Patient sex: F
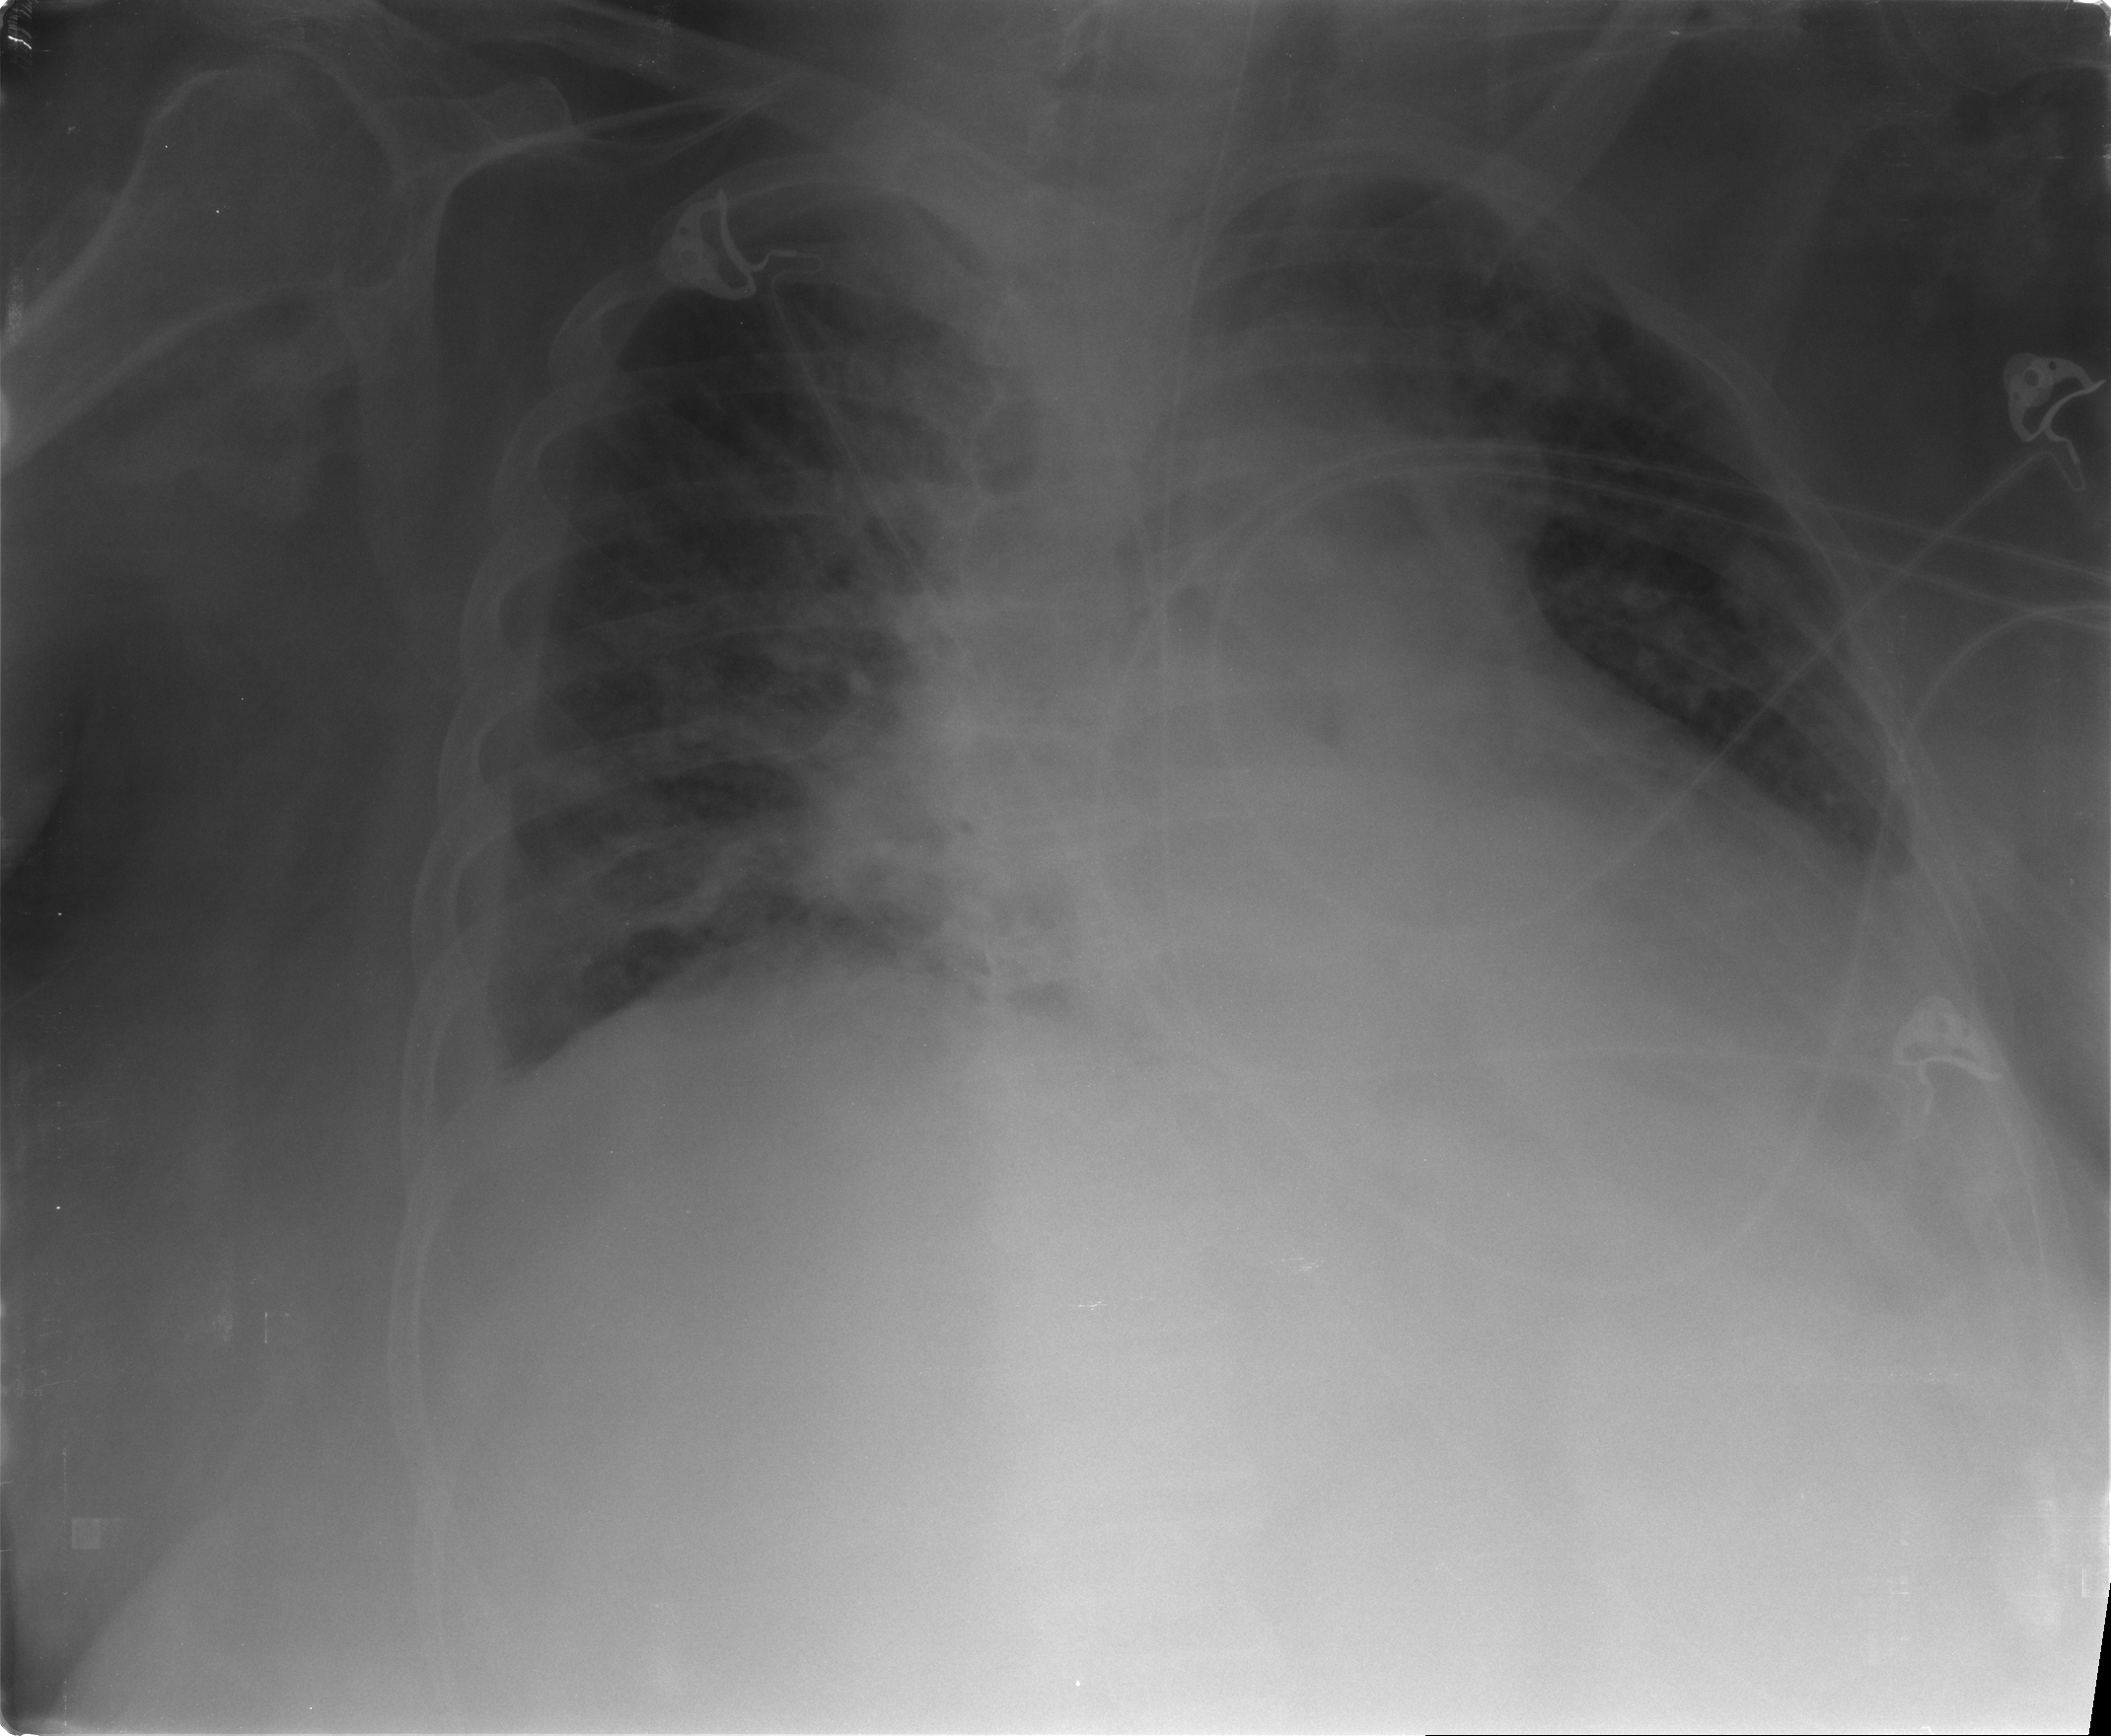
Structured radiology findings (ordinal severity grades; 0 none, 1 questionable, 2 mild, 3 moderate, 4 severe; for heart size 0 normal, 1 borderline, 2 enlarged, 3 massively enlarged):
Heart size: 0
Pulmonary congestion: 1
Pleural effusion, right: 2
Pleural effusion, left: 1
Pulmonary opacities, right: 1
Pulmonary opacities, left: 1
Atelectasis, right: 2
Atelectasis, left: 2